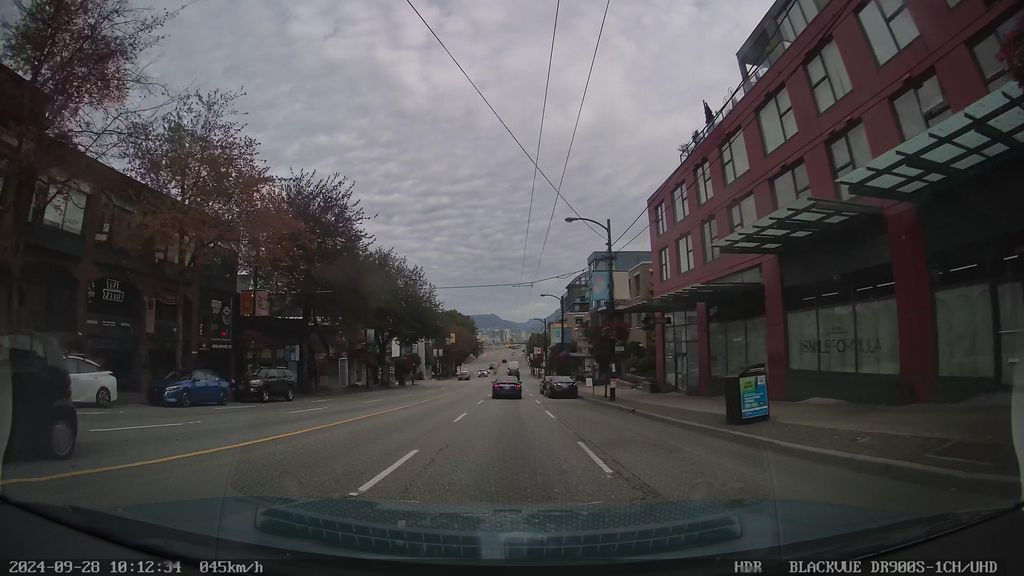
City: vancouver